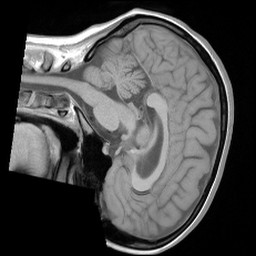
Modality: T1w
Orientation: sagittal
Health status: ill
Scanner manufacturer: siemens
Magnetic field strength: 3 T
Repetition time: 0.44 s
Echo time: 0.00266 s